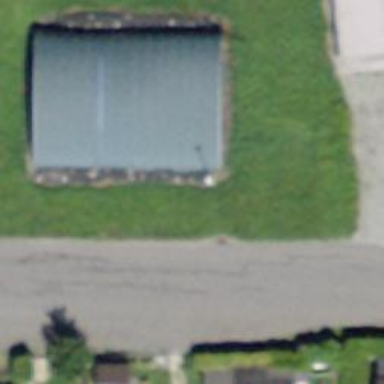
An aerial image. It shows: Hangar building.